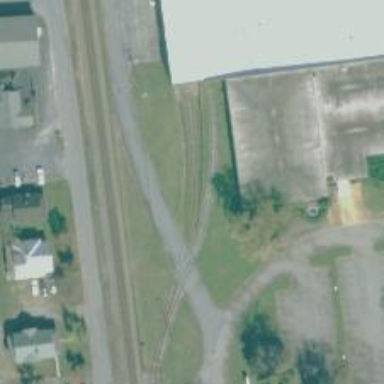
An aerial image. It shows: Railway spur service.